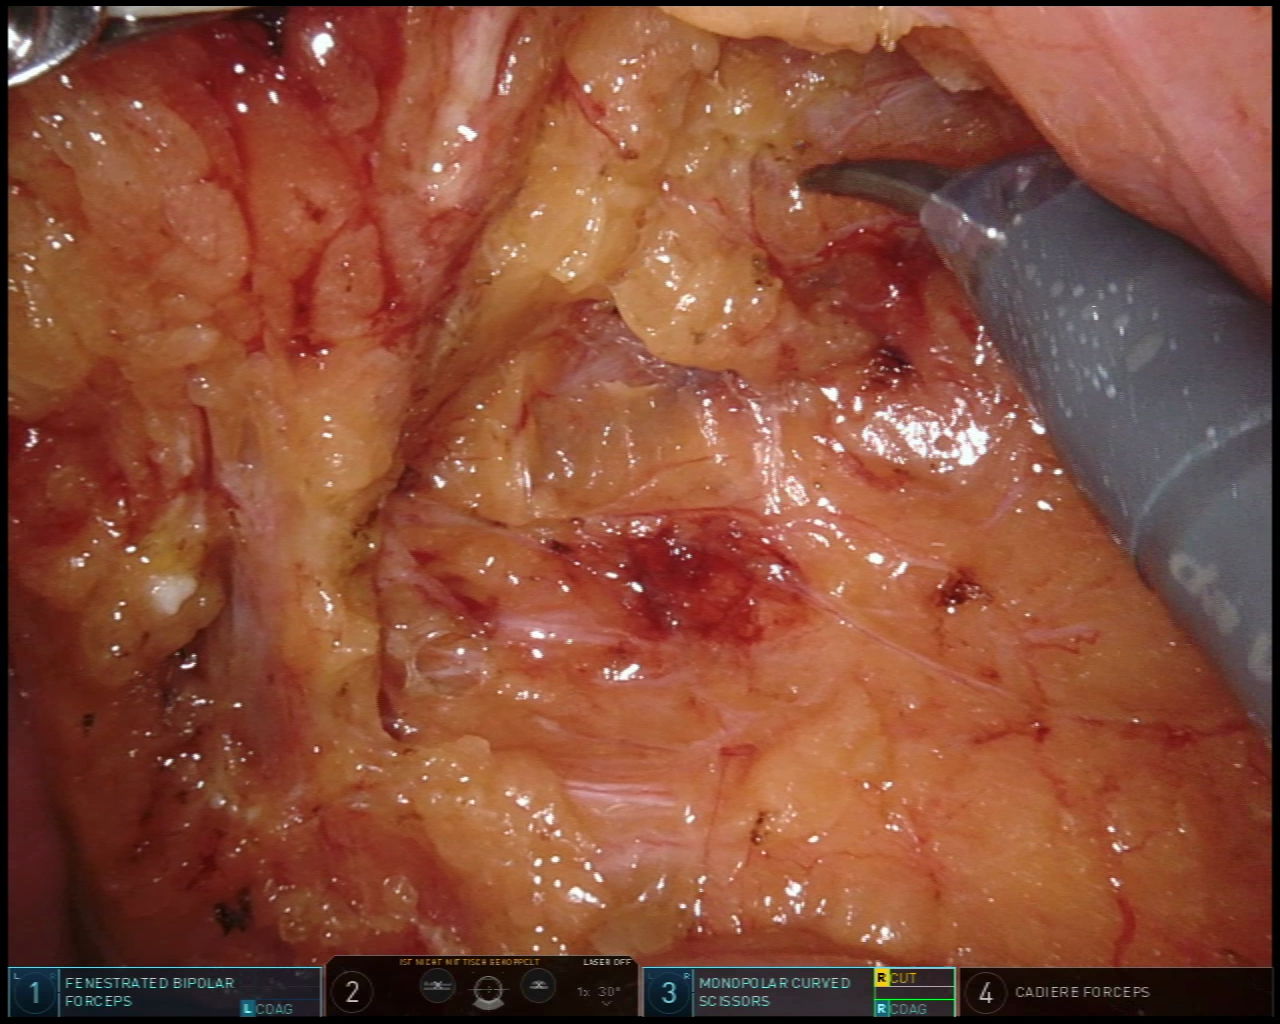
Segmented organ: inferior_mesenteric_artery
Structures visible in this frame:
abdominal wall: no
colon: yes
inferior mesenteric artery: yes
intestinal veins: no
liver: no
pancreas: no
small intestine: yes
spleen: no
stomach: no
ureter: yes
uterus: no
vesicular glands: no